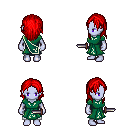
a pixel art fantasy rpg character, female body template, dark elf, purple skin, sash dress, white pants, red long hairstyle, dagger, four views (front, back, left, right), 2x2 character sprite sheet, small pixel art, hard edges, no anti-aliasing